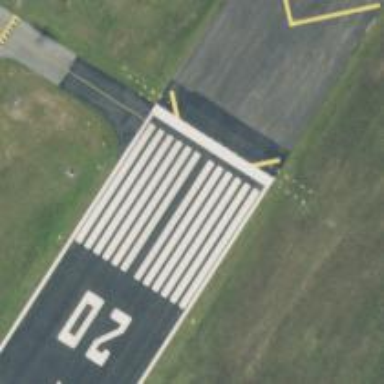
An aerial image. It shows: Runway surface made of asphalt at airport.